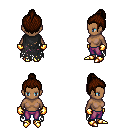
a pixel art fantasy rpg character, female body template, human, dark skin, black tattered cape, magenta pants, brown short topknot hairstyle, gold gloves, gold boots, four views (front, back, left, right), 2x2 character sprite sheet, small pixel art, hard edges, no anti-aliasing